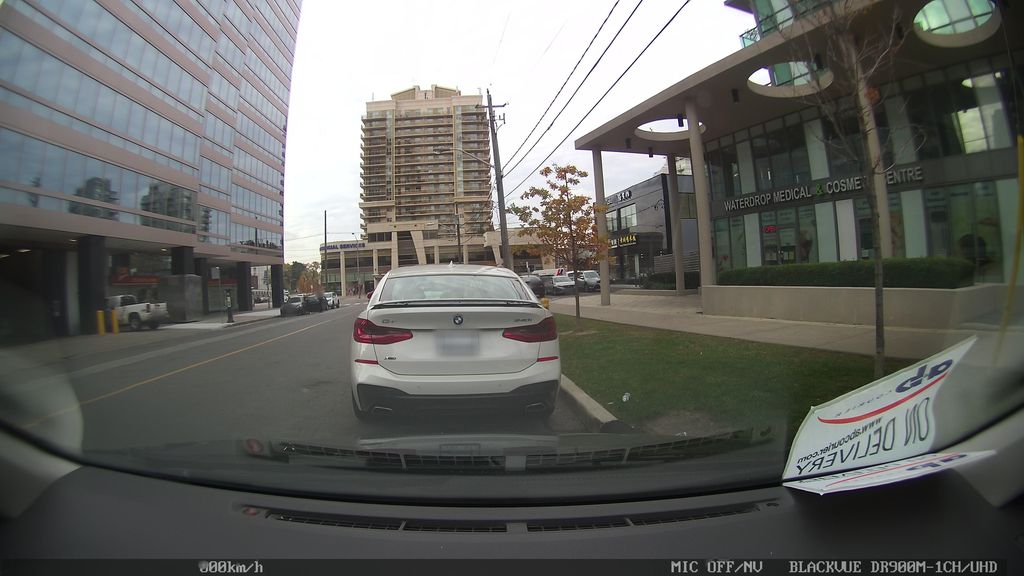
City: toronto